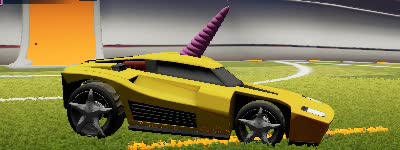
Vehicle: breakout